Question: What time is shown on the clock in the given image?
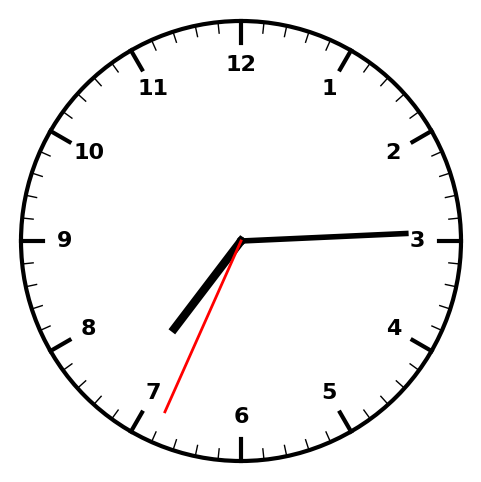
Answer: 07:14:34